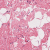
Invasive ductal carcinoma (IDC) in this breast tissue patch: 0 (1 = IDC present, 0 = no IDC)